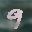
Label: 9